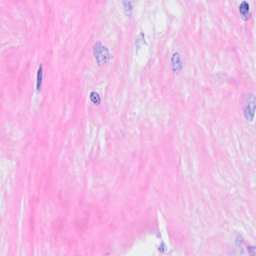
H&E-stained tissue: Breast